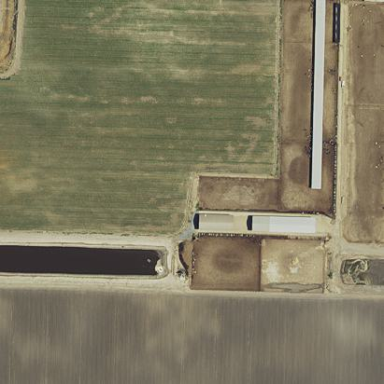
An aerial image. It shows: Farmyard area.